九年级 · 度量几何学
如图, 正六边形 $\mathrm{ABCDEF}$ 内接于圆 $\mathrm{O}$, 正六边形的周长是 12 , 则圆 $\mathrm{O}$ 的半径是 ( )

  (第 5 题)

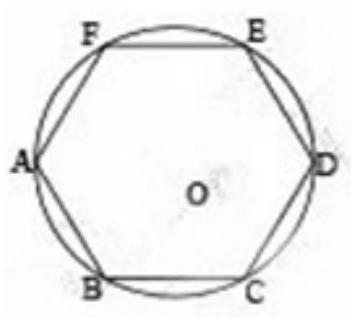
A. $\sqrt{3}$
  B. $2 \sqrt{3}$
  C. $2 \sqrt{2}$
  D. 2

答案: B
解析: 详解】试题分析: 已知正六边形的周长是 12, 可得 $\mathrm{BC}=2$, 连接 $\mathrm{OB} 、 \mathrm{OC}$, 可得 $\angle \mathrm{BOC}=\frac{360^{\circ}}{6}=60^{\circ}$, 所以 $\triangle \mathrm{BOC}$ 为等边三角形, 所以 $\mathrm{OB}=\mathrm{BC}=2$, 即 $\mathrm{O} O$ 的半径是 2 , 故选 D.

考点: 正多边形和圆.